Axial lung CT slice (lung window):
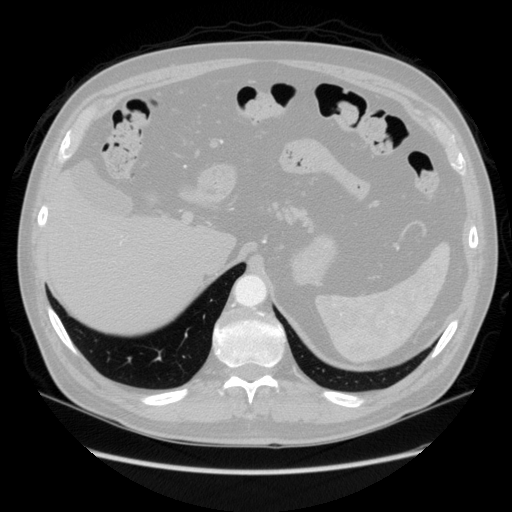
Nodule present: no